Question: i'm having some small issues with my JavaScript in my razor view.
I want a user to report absent, but when he picks the time I want a date-time picket to show up so the user doesn't have to manually enter the date.
I also want it to be two different tabs, first tab is where the user will report his vacation and the other tab he will see the reports of older vacations. But now it all appear at ones. I would like to have it similar to this:

But now "Begard semstrar" is just sitting under "Begar semester"
This is my view a long with my javascript
'''
@using Salesweb.Common.Utilities
@model List<Salesweb.Common.Vacation>
@{
ViewBag.Title = "Semester";
}
<script type="text/javascript" language="javascript">
$(function () {
$(function () {
$('#fromDate').datepicker({
showButtonPanel: true,
changeMonth: true,
changeYear: true,
dateFormat: "yy-mm-dd",
firstDay: 1,
onSelect: function (dateText) {
$('#EndDate').datepicker('option', 'minDate', new Date(dateText));
}
});
$('#toDate').datepicker({
showButtonPanel: true,
changeMonth: true,
changeYear: true,
dateFormat: "yy-mm-dd",
firstDay: 1,
onSelect: function (dateText) {
$('#EndDate').datepicker('option', 'minDate', new Date(dateText));
}
});
});
});
$(function () {
$("#tabs").tabs();
});
</script>
<div class="page-container">
<div class="page-content">
<div class="container">
<div class="row">
<div class="col-md-12">
<div id="tabs">
<div class="portlet light">
<ul>
<li><a href="#tabs-new">Begar semester</a></li>
<li><a href="#tabs-list">Begarda semestrar</a></li>
</ul>
<div id="tabs-new">
@if (ViewData["posted"] == null)
{
using (Html.BeginForm("Index", "Vacation", FormMethod.Post, new { enctype = "multipart/form-data" }))
{
<div class="portlet light">
<div class="portlet-title">
<div class="caption">
<span class="caption-subject font-green-sharp bold uppercase">Semester</span>
</div>
</div>
<div class="portlet-body">
<table class="table table-striped table-bordered table-hover">
<tr>
<td>Fran:</td>
<td><input type="text" id="fromDate" name="fromDate" style="width: 70px" /></td>
</tr>
<tr>
<td>Till:</td>
<td><input type="text" id="toDate" name="toDate" style="width: 70px" /></td>
</tr>
<tr>
<td>Kommentar:</td>
<td><textarea id="comment" name="comment" style="width: 300px; height: 70px;" rows="5" cols="5"></textarea></td>
</tr>
<tr>
<td></td>
<td><input type="submit" value="Begar semester" id="submit" name="submit" /></td>
</tr>
</table>
</div>
</div>
}
}
else
{
<h2 style="color: Green"> Semestern begard.</h2>
@Html.ActionLink("Begar ny semester", "Index")
}
</div>
<div id="tabs-list">
<div class="portlet light">
<div class="portlet-title">
<div class="caption">
<span class="caption-subject font-green-sharp bold uppercase">Semester</span>
</div>
</div>
<div class="portlet-body">
<table class="table table-striped table-bordered table-hover">
<thead>
<tr>
<th>Fran</th>
<th>Till</th>
<th>Rapportera tid</th>
<th>Status</th>
<th>Kommentar</th>
</tr>
</thead>
@foreach (var vacation in Model)
{
<tr>
<td>@(vacation.StartDate.ToShortDateString())</td>
<td>@(vacation.EndDate.ToShortDateString())</td>
<td>
@if (vacation.TimeReported)
{
<a>Tid har rapporterats</a>
}
else if (vacation.Status == (int)VacationStatus.Godkand && !vacation.TimeReported)
{
<a href="@(Url.Action("Absent", "Reports", new { vacationId = vacation.VacationID }))">Rapportera tid</a>
}
else
{
<a>-</a>
}
</td>
<td>@(((VacationStatus)vacation.Status).ToString()) </td>
<td>@vacation.Comment</td>
</tr>
}
</table>
</div>
</div>
</div>
</div>
</div>
</div>
</div>
</div>
</div>
</div>
'''
I load in my scripts in a bundle
'''
bundles.Add(new ScriptBundle("~/bundles/modernizr").Include(
"~/Scripts/modernizr-2.8.3",
"~/content/global/plugins/jquery.min.js",
"~/content/global/plugins/jquery-ui/jquery-ui.min.js",
"~/content/global/plugins/bootstrap/js/bootstrap.min.js",
"~/content/global/plugins/datatables/media/js/jquery.dataTables.min.js",
"~/content/global/plugins/datatables/extensions/TableTools/js/dataTables.tableTools.js",
"~/content/global/plugins/datatables/plugins/bootstrap/dataTables.bootstrap.js",
"~/content/global/scripts/metronic.js",
"~/content/admin/layout3/scripts/layout.js",
"~/content/admin/layout3/scripts/demo.js",
"~/content/admin/pages/scripts/table-advanced.js"
));
'''
And than from my _Layout.cshtml I load in the scripts like this.
'''
@Scripts.Render("~/bundles/modernizr")
'''
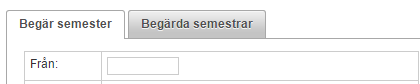
Answer: Your jQuery document ready functions are a little messy / nested
'''
$(function () {
$('#fromDate').datepicker({
showButtonPanel: true,
changeMonth: true,
changeYear: true,
dateFormat: "yy-mm-dd",
firstDay: 1,
onSelect: function (dateText) {
$('#EndDate').datepicker('option', 'minDate', new Date(dateText));
}
});
$('#toDate').datepicker({
showButtonPanel: true,
changeMonth: true,
changeYear: true,
dateFormat: "yy-mm-dd",
firstDay: 1,
onSelect: function (dateText) {
$('#EndDate').datepicker('option', 'minDate', new Date(dateText));
}
});
$("#tabs").tabs();
});
'''
I have removed the duplicated document ready checks. Try the code I have provided above.